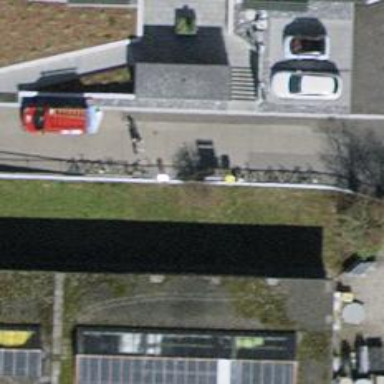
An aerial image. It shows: Post box is visible.